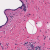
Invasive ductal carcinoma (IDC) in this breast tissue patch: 0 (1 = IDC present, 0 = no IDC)